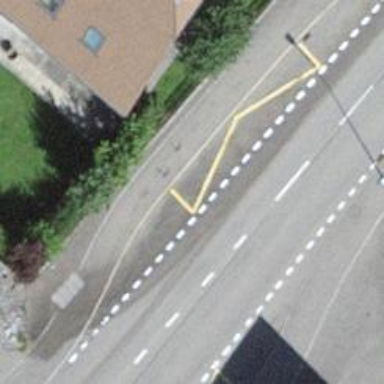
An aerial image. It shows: Bus stop with platform for public transport.